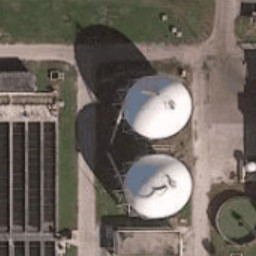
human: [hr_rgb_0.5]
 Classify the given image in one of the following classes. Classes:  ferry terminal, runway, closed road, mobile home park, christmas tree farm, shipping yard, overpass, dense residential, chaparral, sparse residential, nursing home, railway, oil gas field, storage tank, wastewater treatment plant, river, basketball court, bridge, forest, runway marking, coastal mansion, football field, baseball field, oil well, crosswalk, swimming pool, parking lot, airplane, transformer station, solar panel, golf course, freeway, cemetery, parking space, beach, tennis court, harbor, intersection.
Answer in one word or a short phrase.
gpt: storage tank